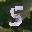
Label: 5